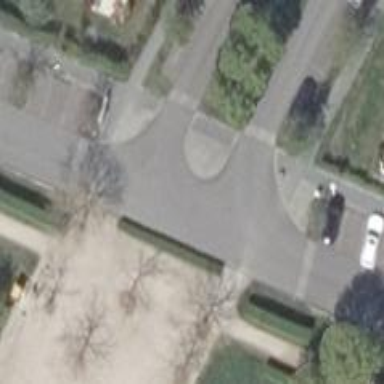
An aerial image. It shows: Residential road with asphalt surface and sidewalks on both sides.